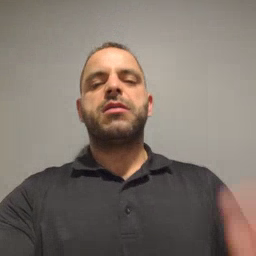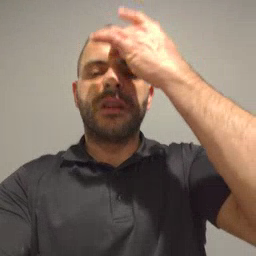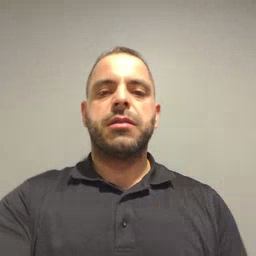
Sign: sick